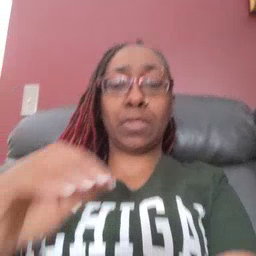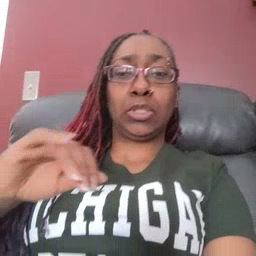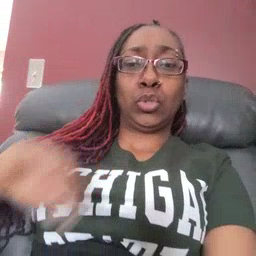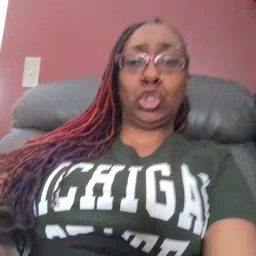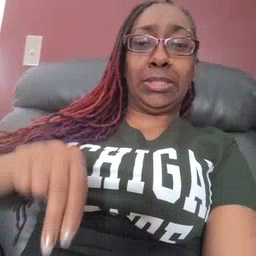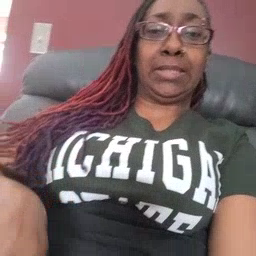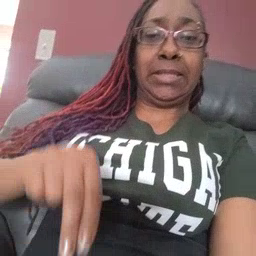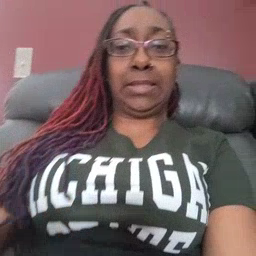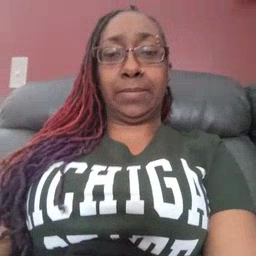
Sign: jeans